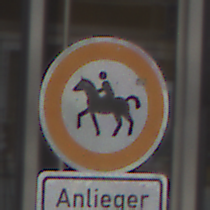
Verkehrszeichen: VerbotReiter
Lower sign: PersonengruppenFrei1
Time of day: Midday
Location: Outdoor (Urban)
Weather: Overcast
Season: NotSpecified
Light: Natural